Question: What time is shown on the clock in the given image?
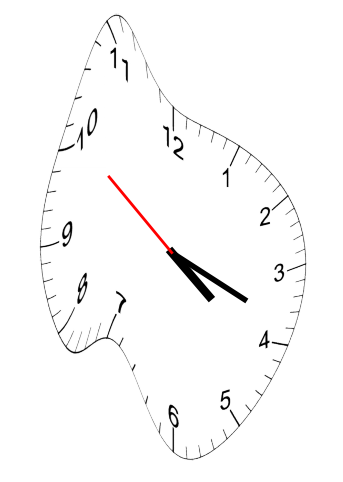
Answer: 04:18:51